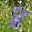
Label: 8